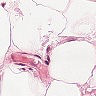
Metastatic tissue present: no